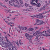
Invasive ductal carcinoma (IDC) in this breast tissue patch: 1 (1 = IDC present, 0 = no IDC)